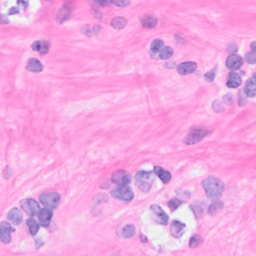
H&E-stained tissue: Breast